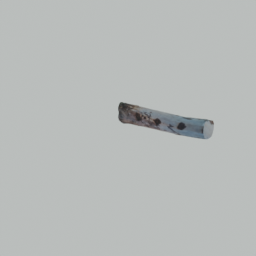
Label: nature